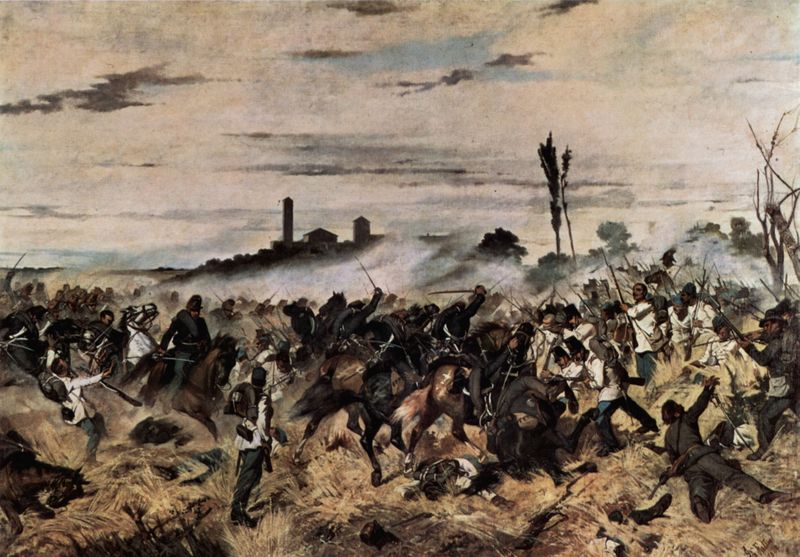
Titel: Der Angriff auf die Madonna Scoperta (Schlacht von Montebello)
Künstler: Giovanni Fattori
Standort: Firenze
Institution: Galleria d'Arte Moderna
Schlagwörter: angriff, baum, blau, dunkel, gemälde, gewitter, himmel, kampf, mann, weiß, wolken, bäume, kirchturm, landschaft, menschen, stadt, abend, braun, grau, männer, schwarz, stroh, ölbild, gras, hund, wiese, beige, leute, malerei, jacke, historie, tod, tot, herr, öl, feld, horizont, häuser, kirche, rauch, boden, realismus, pflanzen, front, rosa, pferd, pferde, reiter, turm, chaos, mähne, sommer, ansicht, italien, ort, acker, garben, heu, korn, dunst, nebel, herbst, winter, ölgemälde, gewalt, krieg, schlacht, historienbild, lanze, soldaten, goya, liegend, burg, kirch, türme, militär, schwert, schwerter, streit, säbel, uniform, uniformen, waffen, gemetzel, leichen, soldat, tote, verletzte, getümmel, napoleon, degen, ölmalerei, armee, heer, kämpfen, sieg, sterben, gewehr, kavallerie, ross, niederlage, krieger, kulisse, töten, gestrüpp, rucksack, gewehre, gegenlicht, verloren, gefallene, schlachtross, heere, schrei, schwar, französische revolution, gefallen, schießen, infanterie, schlachtfeld, grünzeug, gefecht, pulverdampf, bürgerkrieg, bajonette, cavallerie, neben, schreie, kommando, gegen, gras feld, sterbende himmel, 19. jahrhundert, 1810, totetot, schlaacht